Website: macys
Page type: customer-info-address
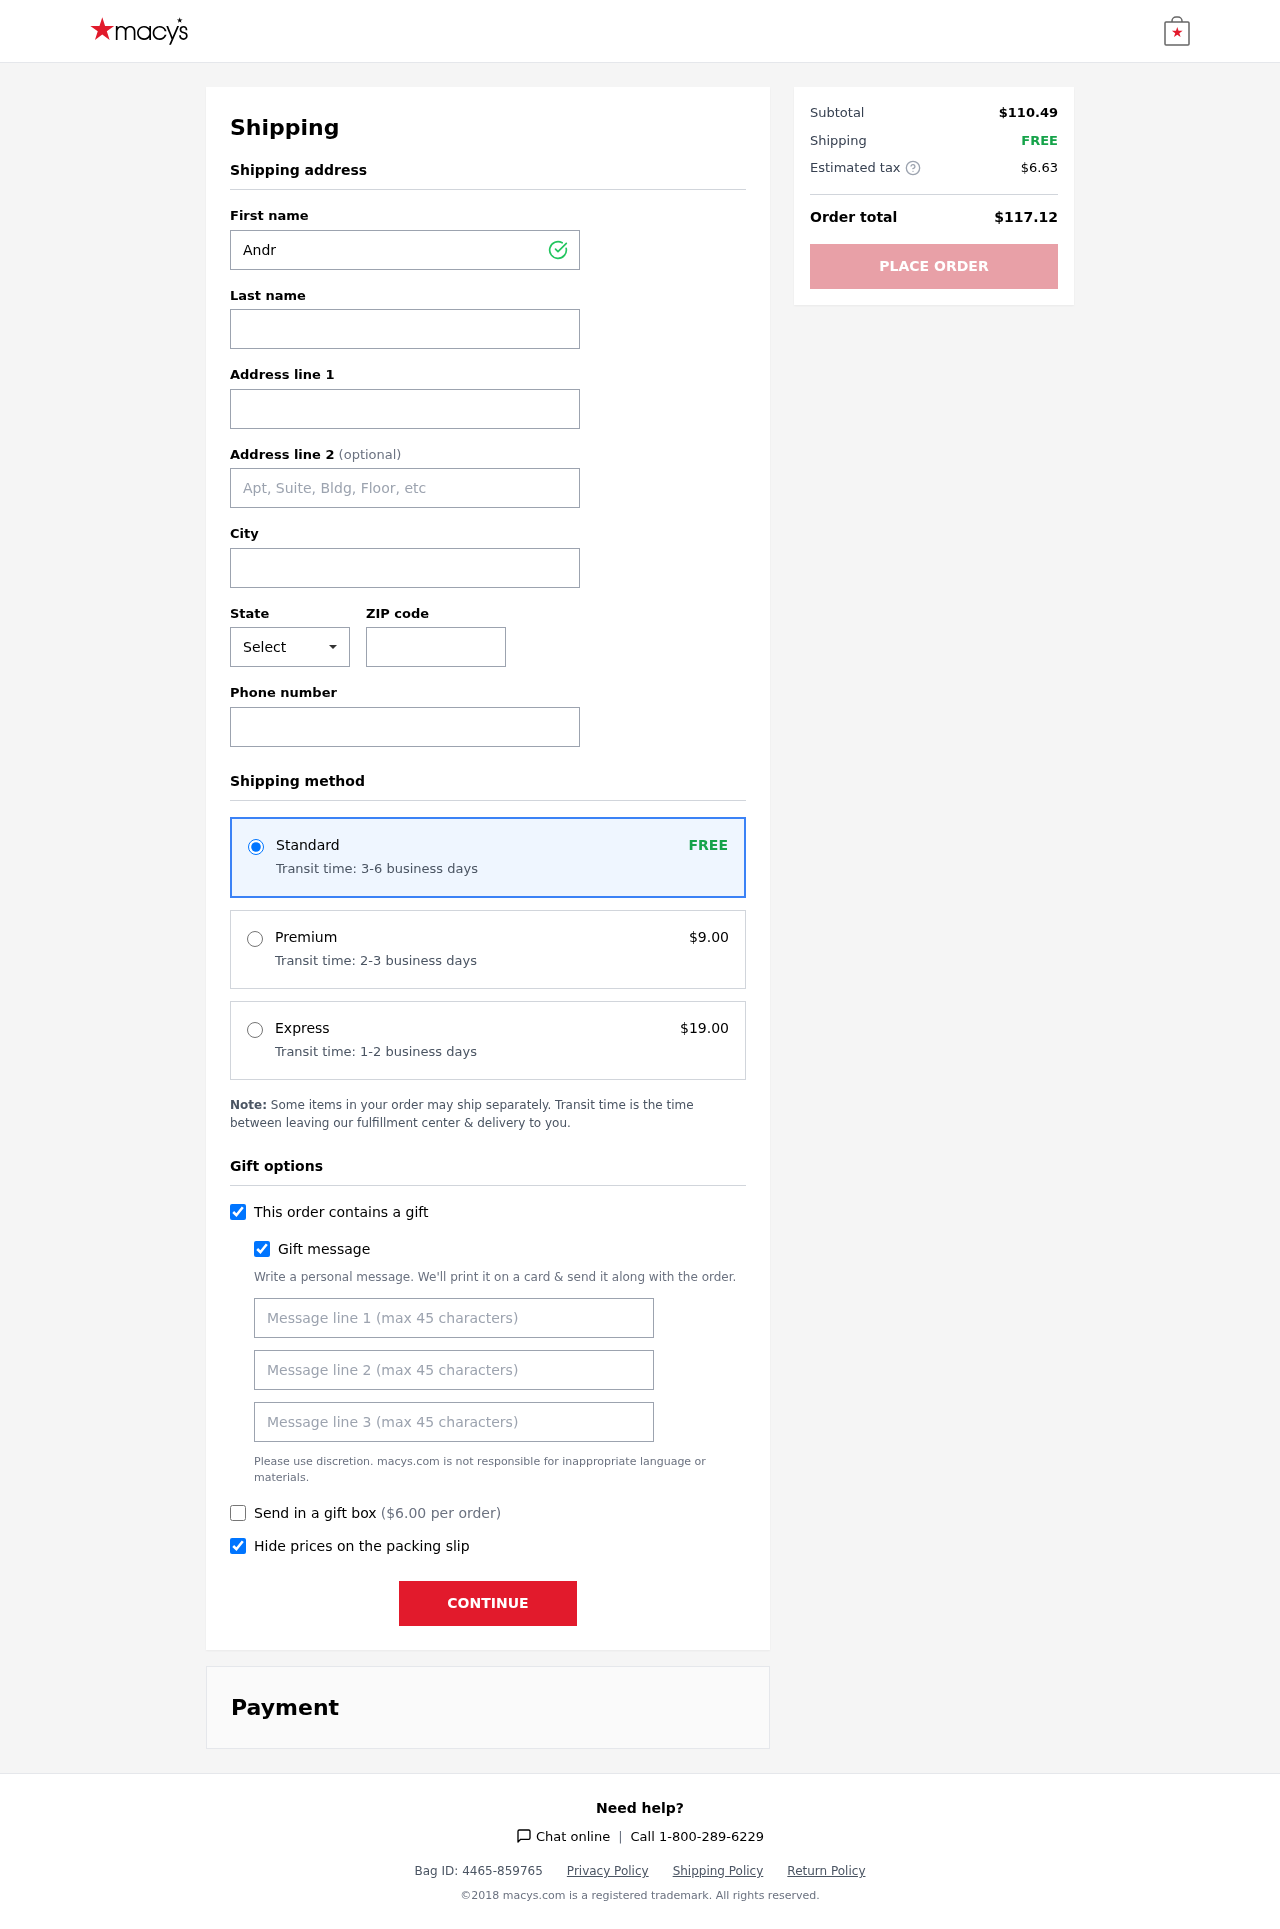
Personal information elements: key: PII_CITY
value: East Jameschester
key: PII_FIRSTNAME
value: Andrew
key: PII_GIFT_MESSAGE
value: Hey Leslie, I thought these cozy chairs would be perfect for those sunny brunches on your patio! I can’t wait to see you enjoying them with friends and family. Cheers to new memories in your beautiful home!  Andrew
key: PII_LASTNAME
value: Blanchard
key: PII_PHONE
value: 4132448351
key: PII_POSTCODE
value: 45827
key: PII_STATE_ABBR
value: ID
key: PII_STREET
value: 53315 Santiago Road Suite 364
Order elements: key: ORDER_SHIPPING_STANDARD
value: FREE
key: ORDER_SHIPPING_STANDARD_TIME
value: Transit time: 3-6 business days
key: ORDER_SHIPPING_PREMIUM
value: $9.00
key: ORDER_SHIPPING_PREMIUM_TIME
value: Transit time: 2-3 business days
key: ORDER_SHIPPING_EXPRESS
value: $19.00
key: ORDER_SHIPPING_EXPRESS_TIME
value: Transit time: 1-2 business days
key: ORDER_GIFT_BOX_FEE
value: $6.00
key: ORDER_SUBTOTAL
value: $110.49
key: ORDER_SHIPPING_COST
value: FREE
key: ORDER_TAX
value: $6.63
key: ORDER_TOTAL
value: $117.12